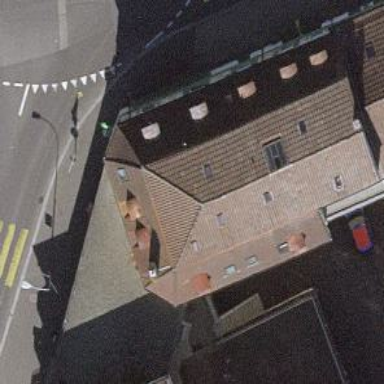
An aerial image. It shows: Restaurant.